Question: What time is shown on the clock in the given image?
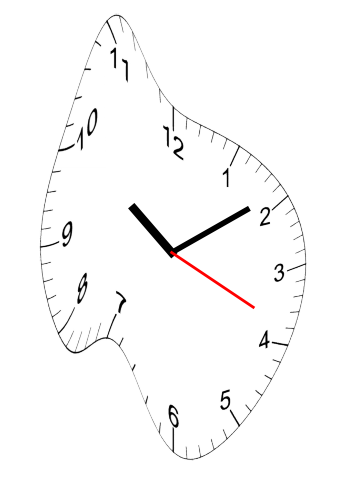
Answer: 10:09:19